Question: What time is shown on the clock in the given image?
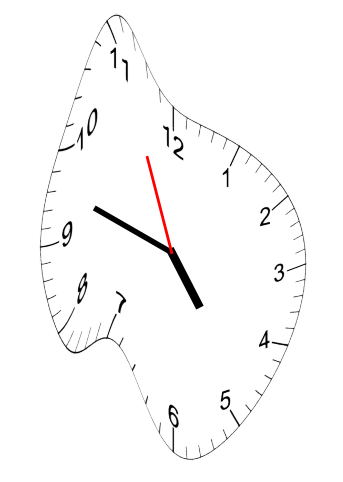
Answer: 04:47:56